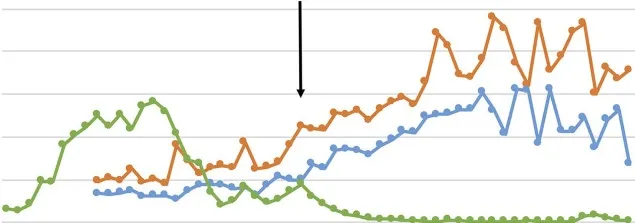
The ratio of partial pressure arterial oxygen to fractional inspired oxygen (PaO2/FiO2) and C reactive protein (CRP) levels over time in three patients (A-C). Despite daily variations in minimum and maximum PaO2/FiO2 values, the trend shows progressive respiratory function improvements since the start of nintedanib in all patients.
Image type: chart (chart)